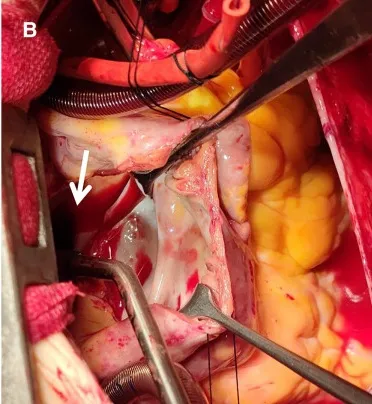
The posterior wall of the left atrium was opened. Arrow); the common pulmonary veins were anastomosed with the posterior wall of the left atrium.
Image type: medical_photograph (other_medical_photograph)